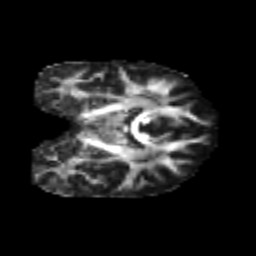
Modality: FA
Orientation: coronal
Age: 28
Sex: male
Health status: healthy